Interaction volume radius: 5 \u00c5
Interaction volume height: 30 \u00c5
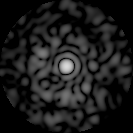
Disorder parameter: 0.8471